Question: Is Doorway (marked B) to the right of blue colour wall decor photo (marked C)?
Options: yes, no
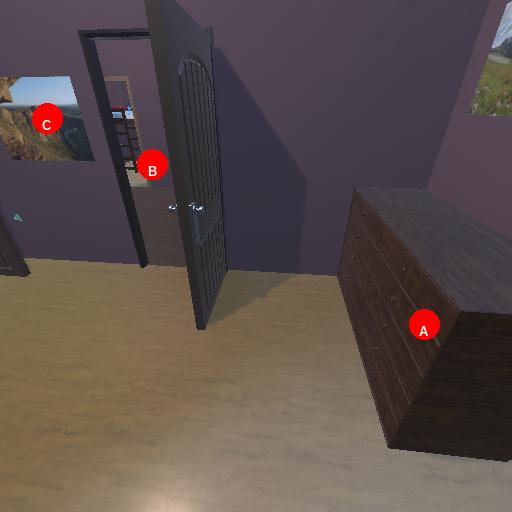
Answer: yes